Question: I have created a Monster. The Applikentstein is a RAM Killer and I still cannot have a grasp of how and why is it so rogue by design appearently. Basically, it is a computing application that launches test combinations for N Scenarios. Each test is conducted in a single dedicated thread, and involves reading large binary data, processing it, and dropping results to DB.
Data is first put into buffered queues while it is being read, (~100MB), and dequeued on the flow while it is processed. Chunks of data are tracked into arrays during processing. As of threading, I have a workers buffer queue with N workers, every time one finishes and dies a new one is launched via a Queue.
Below is what happens if I launch too many threads ("too many" depending on the System RAM)
The problem is that the RAM usage slope does not flatten at some point it just grows on and on, and then drops from time to time (A few Threads finishing, GC doing its housekeeping), but as soon as new Threads are launched it bounces back, higher and higher as time goes on (probably leaking here)

Through time, I have asked <URL> other one.
Now is the time where I feel, the more I learn about this, the less I understand. (Sigh)
Now, I would like to have a clean explanations/resources on how is the memory managed under .Net. I know there is a lot of litterature/Blog articles on this wide topic. But the subject is so large I really do not know where to start without losing myself (and my company's precious time). I want to keep focused and objective-oriented.
, The "tilt" came when I tried to simulate/reproduce the steep slope above (created "naturally" by the RAM'osaurus Monster) in Lab conditions, in order to isolate this behavior and find a cure to it (i.e, monitoring memory used by the process and limiting it to X% of total memory, by stopping any new thread creation). Why was it so hard to reproduce in Lab conditions (with some memory consuming multithreaded loop) what my rogue program seems to be doing so easily after all (putting the RAM down to its knees in the Task Manager) ? The GC seemed to clean up stuff regularly in the prototype, while my application seems to keep a lot of referenced stuff into RAM. How come ?
A puzzling thing is on the way caching works : Why is firefox using up to 1 Gb Memory and using the cache, while my App just blows the RAM ? Would it be possible that the data is used heavily/frequently by the running threads so it never gets cached ?
I already used the VS profiler and identified a few bottlenecks (Large Array Sorting), used GCRoot, and WinDBG Console. Each time I sniped further leaks and fixed some of them (more or less, like lacking event unsubscriptions and so...)
I know my understanding of some basic notions about memory is still poor, that's a fact. That's why I am asking for a lead here. I am prepared to read sensible resources and learn more, and follow a few enlightened advice.
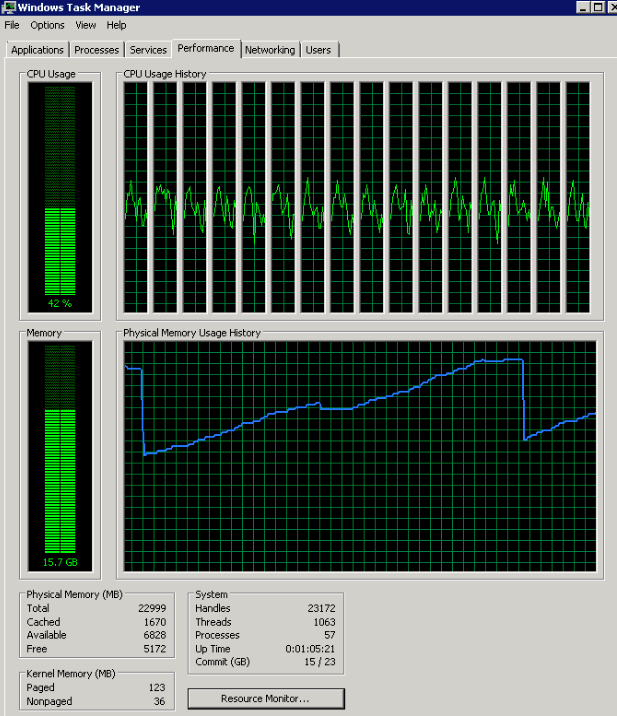
Answer: Not so much an answer as an observation:
There are so many different things that could impact this it's not funny. The system you've described sounds like there are hundreds of different things you need to check / watch.
First and foremost amongst them is going to be tracking down every single memory leak you have. Which, you've started, but I suggest you just need to keep going.
One note regarding firefox and "the cache". You're talking about the windows paging file; windows controls this. It has it's own rules with regards to when data is paged to disk in order to free up RAM. I suggest this is a red herring and you don't want to go down that path. One reason data gets paged to disk is lack of use. With firefox and other apps this is pretty common; from your description your software doesn't behave like this.
I'd look into how tight your loops are and whether you even given the .net runtime an opportunity to perform cleanup. Looks like it is forcing the issue on usage, so this is probably ok.
Either way, I don't understand exactly what the problem is. You mention that the graph is the result of launching too many threads.. Okay, that's expected. Every thread you launch is going to take resources; launching large numbers of them will by nature use large amounts of resources... At some point the system will not be able to launch more and it will cascade into failure.
Some issues impacting your lab vs production systems: Different patch levels windows/.net/etc, different operating systems (2008 vs 2008 R2 for example is a huge differnce), different CPU and/or memory configurations. There is really no telling with what you've given.
In order to reproduce an event you need to have exactly matching hardware and software. Then you'll need identical inputs. If any of those are off then you be able to get close. The first thing to do would be to ensure all of the loaded and inputs are identical. Those are easily controlled. Then start playing.
---
Slight update. I read some of the questions you listed.
In order to determine the optimum number of threads for your system, you must profile on the target hardware/software. Preferably on the system itself. This is going to take a fair amount of hand holding to get it to that point. The only way to automate it would be to have a watchdog that tests how things are running and increases threads or decreases based on failure rates. Kind of like how a number of enthusiast computers can now automatically overclock themselves: keep turning up the heat until the thing melts; then back off 1 bit.
Of course you may still run into issues if some percentage of threads go beyond what you would normally allow OR if some other piece of software starts up and takes away resources.
---
; you have to hand tune this on the machine it's going to live on. Be prepared to retune often.